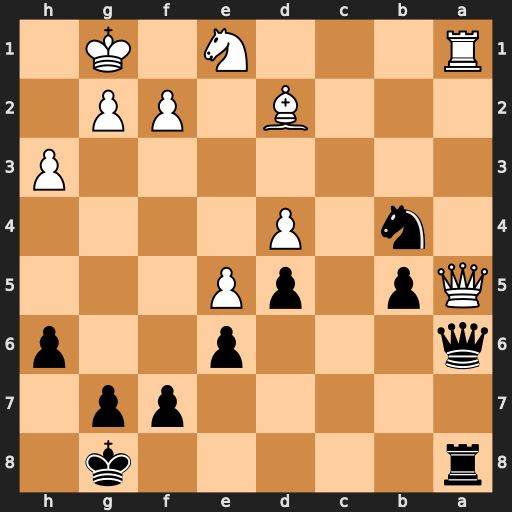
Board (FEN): r5k1/5pp1/q3p2p/Qp1pP3/1n1P4/7P/3B1PP1/R3N1K1
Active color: b
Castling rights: -
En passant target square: -
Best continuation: Qxa5 Rxa5 Rxa5